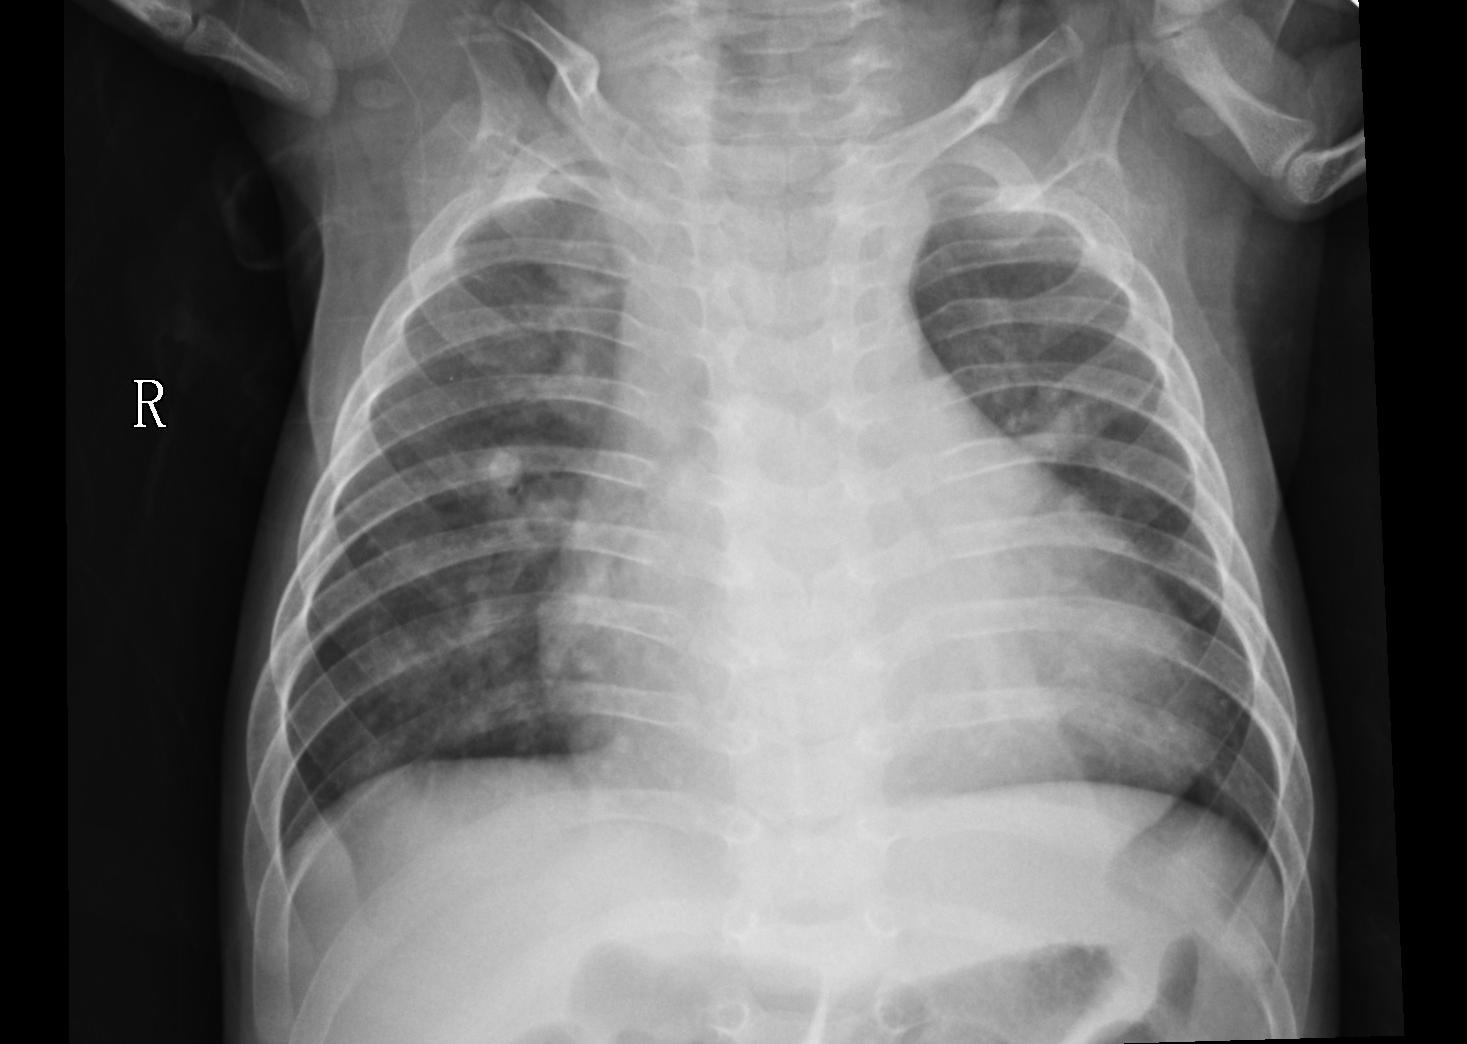
Diagnosis: PNEUMONIA